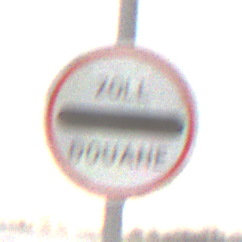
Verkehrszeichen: Zollstelle
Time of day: MorningAfternoon
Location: Outdoor (Nature)
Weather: Overcast
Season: Winter
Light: Natural